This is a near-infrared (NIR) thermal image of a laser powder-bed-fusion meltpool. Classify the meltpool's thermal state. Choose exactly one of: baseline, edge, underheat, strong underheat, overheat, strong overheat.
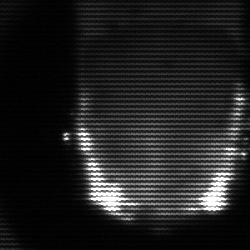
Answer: baseline